Question: '''
int main()
{
int a[3][4]={1,2,3,4,4,3,2,1,1,3,4,1};
printf("
%d", (a+1));
printf("
%d", *(a+1));
printf("
%d", (a+1)+2);
printf("
%d", *(a+1)+2);
printf("
%d",*(*(a+1)+2));
}
'''
Why is it that we have addresses despite of deference in all except the last one ?
Also, as per my level of understanding
'''
a+1 = 1st position of array
'''
'*(a+1) = value at first position' i.e 2 in this case
'''
*(a+1) + 2 = 4th position in array
'''
'*(*(a+1)+2)) = value at 4th position' which is 4 in this case.
How come output is 2 ?Can I please get some explanation ?
Output:

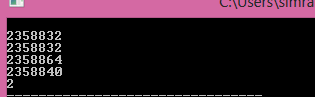
Answer: Because only in the last one you completely dereference the pointer. And you should not print addresses with the '"%d"' specifier.
One star, dereferences once, so the result of '*a' has type 'int *' which is why it prints an address, when you use two '*' then you dereference the pointer to the value at the right address.
'''
(a+1) /* &a[1], so no dereference at all */
*(a+1) /* a[1], so it has type int[3] which decays to int* */
(a+1)+2 /* &a[3], so no dereference at all */
*(a+1)+2 /* a[3], so it has type int[3] which decays to int* */
*(*(a+1)+2) /* a[1][2], it has type int you finally got a value */
'''
Now you expect it to be '4' but look at the way you've initialized your 2d array, it's misleading it should be
'''
int a[3][4]={{1,2,3,4},{4,3,2,1},{1,3,4,1}};
'''
then
'''
a[1][2] -> {4,3,2,1}[2] -> 2
'''
so the output is correct.
If you enable compiler warnings it should complain about the wrong format specifier and the braces missing in the initializer list.